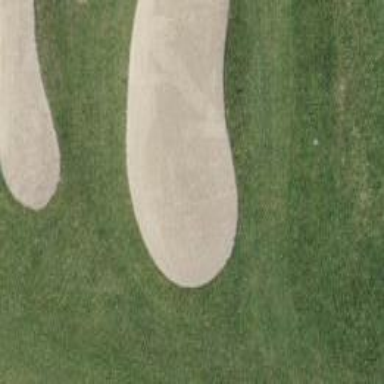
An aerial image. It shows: Golf bunker.